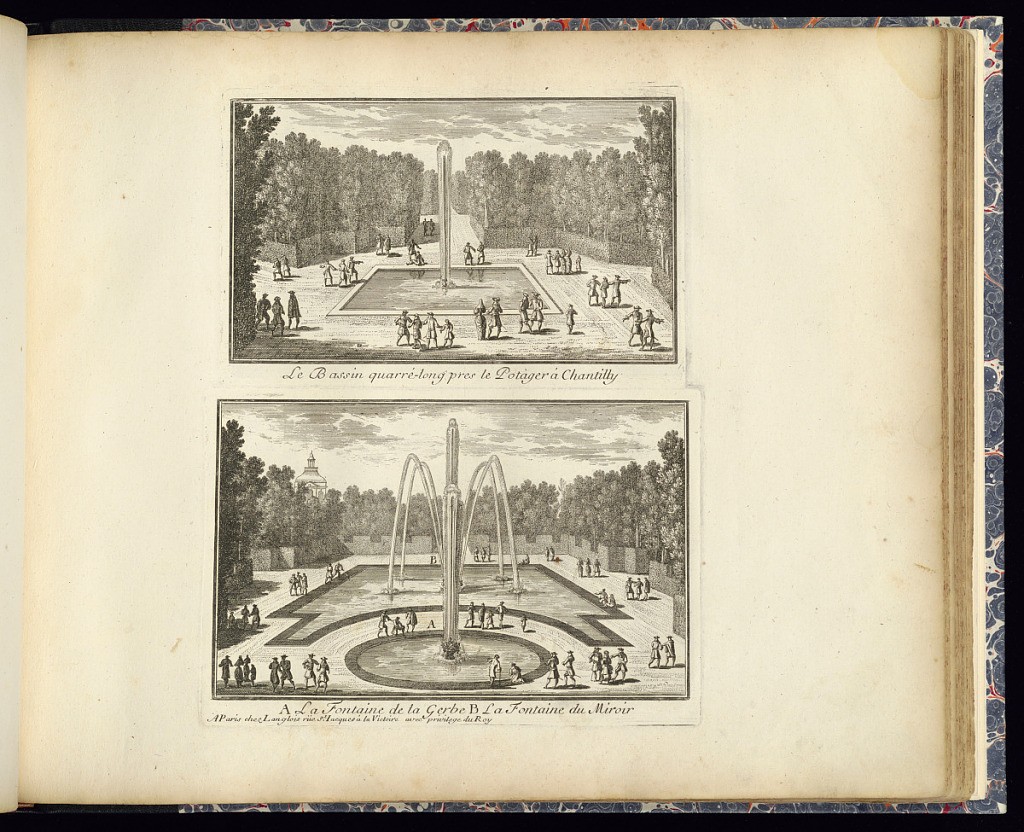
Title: Le Bassin quarré-long pres le Potager à Chantilly (Upper Plate)
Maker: Adam Perelle, French, 1638 – 1695
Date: late 17th century
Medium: Etching on laid paper
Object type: Print
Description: Two plates printed one above the other, views of fountains in French gardens. The upper plate illustrates a square basin with a central jet of water, framed by a path with figures and trees. The lower plate illustrates two fountains, a semi-circular, squared basin, and a circular basin in the foreground with jets of water, framed by paths with figures and trees. The roof of a building or pavilion is visible in the far left. The plates are titled.